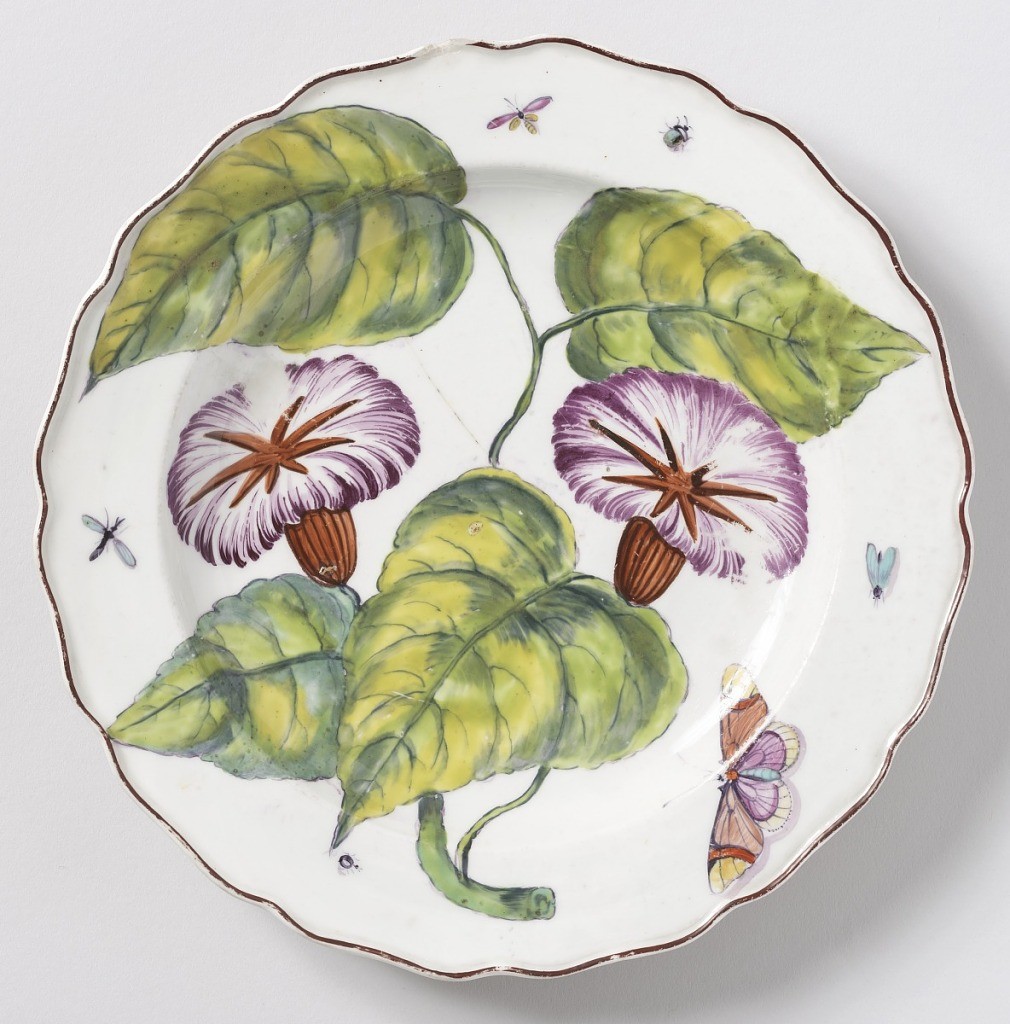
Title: "Hans Sloane" Botanical Plate (One of Twelve)
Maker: Chelsea Porcelain Manufactory, English, 1745 – 1784
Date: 1754–1758
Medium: soft paste porcelain, vitreous enamel
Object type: plate
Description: A plate with a wavy, brown-edged rim, painted with a large branch of convolvulus/bindweed (Ipomoea purpurea) and various insects.